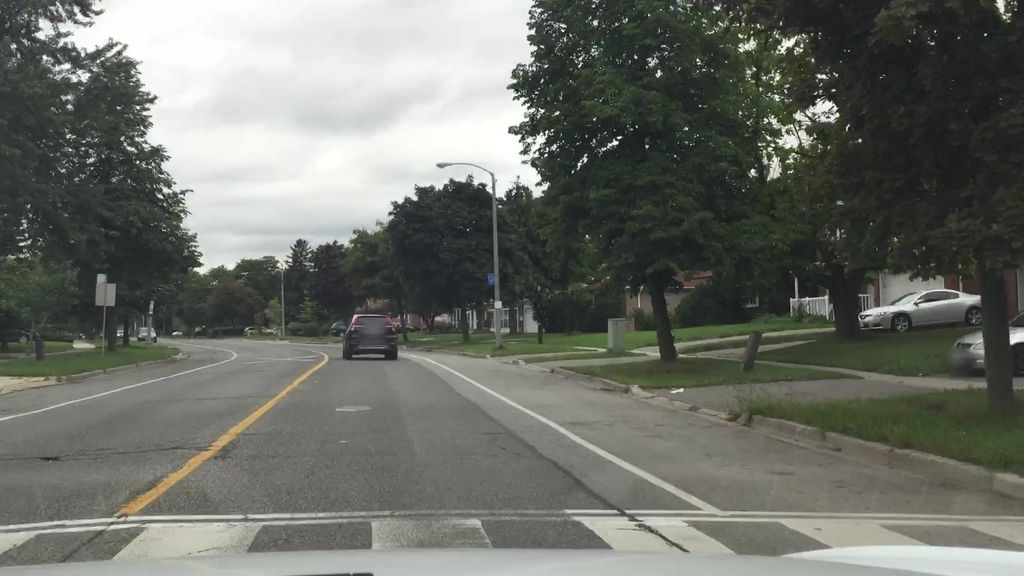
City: toronto